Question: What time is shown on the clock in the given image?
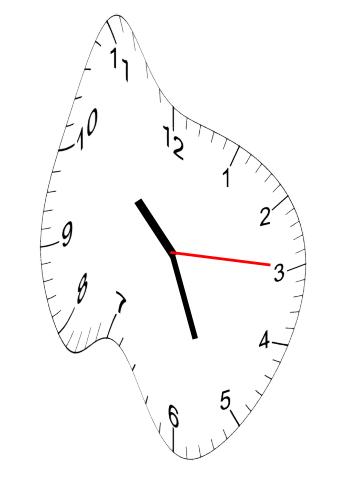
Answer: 10:26:15